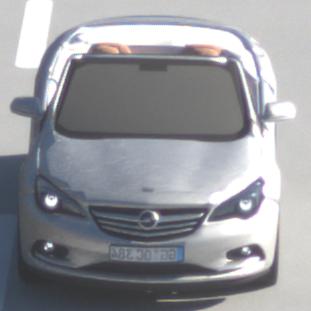
Make: Opel
Model: Cascada 1.4 Turbo
Detailed model: Cascada
Model produced from: 2013/03
Model produced until: 2015/01
Doors: 2
Color: white
Road condition: dry road
Daytime: morning or afternoon
Contrast: high contrast